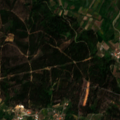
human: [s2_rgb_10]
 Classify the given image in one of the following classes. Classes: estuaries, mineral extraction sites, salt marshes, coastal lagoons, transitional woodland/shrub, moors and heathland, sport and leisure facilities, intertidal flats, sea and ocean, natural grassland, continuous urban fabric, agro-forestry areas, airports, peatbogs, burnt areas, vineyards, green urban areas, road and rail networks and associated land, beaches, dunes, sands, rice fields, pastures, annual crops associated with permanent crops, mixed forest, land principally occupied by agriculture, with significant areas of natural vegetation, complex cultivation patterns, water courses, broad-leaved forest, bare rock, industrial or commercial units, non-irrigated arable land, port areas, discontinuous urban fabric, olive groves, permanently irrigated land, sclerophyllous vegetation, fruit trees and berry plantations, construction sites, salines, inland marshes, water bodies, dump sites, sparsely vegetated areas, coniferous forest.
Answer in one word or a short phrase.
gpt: permanently irrigated land, olive groves, land principally occupied by agriculture, with significant areas of natural vegetation, coniferous forest, mixed forest